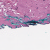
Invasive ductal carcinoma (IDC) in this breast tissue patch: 0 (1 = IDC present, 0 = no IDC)